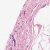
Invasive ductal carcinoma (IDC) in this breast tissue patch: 0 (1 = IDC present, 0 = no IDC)